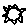
Label: sun